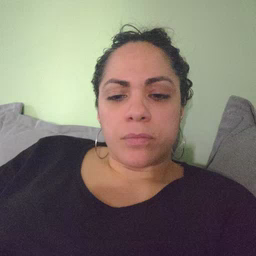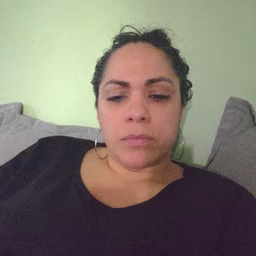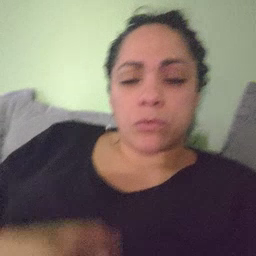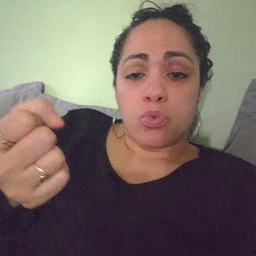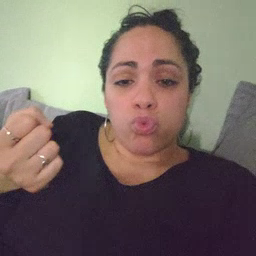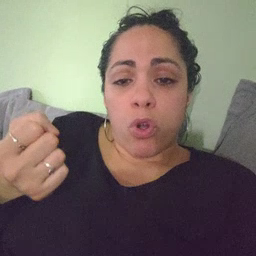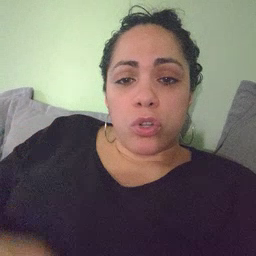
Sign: drawer